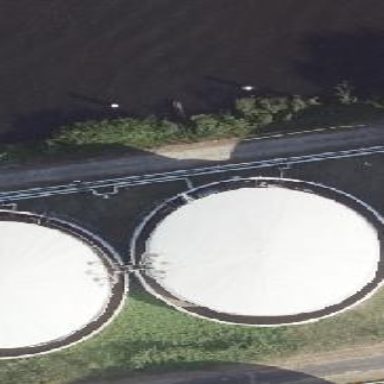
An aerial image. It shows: Storage tank created as man-made structure.